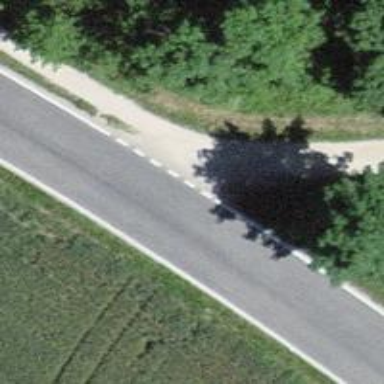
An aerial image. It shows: Compacted path.